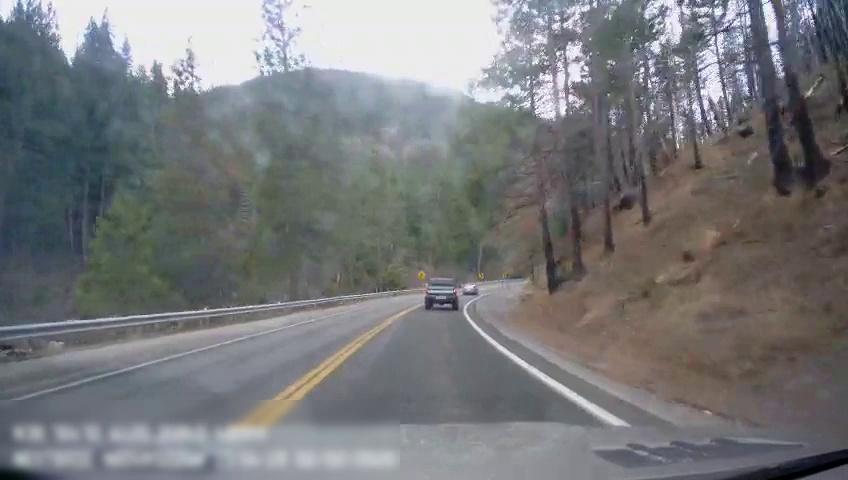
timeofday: Day
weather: Sunny
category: Drivable Space
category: Vehicles | Car
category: Vehicles | Truck
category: Lanes | Current Lane
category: Lanes | Current Lane
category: Lanes | Alternate Lane